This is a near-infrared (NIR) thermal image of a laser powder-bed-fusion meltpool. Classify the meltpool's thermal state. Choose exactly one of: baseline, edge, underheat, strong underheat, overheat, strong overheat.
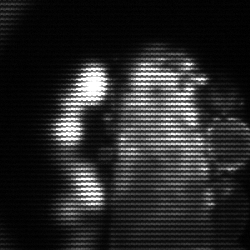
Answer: strong underheat